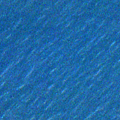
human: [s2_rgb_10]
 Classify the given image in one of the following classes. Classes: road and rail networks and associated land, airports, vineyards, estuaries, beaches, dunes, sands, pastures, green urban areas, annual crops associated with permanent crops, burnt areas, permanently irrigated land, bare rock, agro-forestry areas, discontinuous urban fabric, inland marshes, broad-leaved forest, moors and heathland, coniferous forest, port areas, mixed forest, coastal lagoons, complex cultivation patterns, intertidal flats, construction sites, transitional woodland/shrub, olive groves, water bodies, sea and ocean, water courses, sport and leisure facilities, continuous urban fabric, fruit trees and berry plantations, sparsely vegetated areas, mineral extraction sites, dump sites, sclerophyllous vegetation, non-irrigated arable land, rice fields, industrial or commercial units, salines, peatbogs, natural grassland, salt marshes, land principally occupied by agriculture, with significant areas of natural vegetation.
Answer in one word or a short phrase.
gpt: sea and ocean